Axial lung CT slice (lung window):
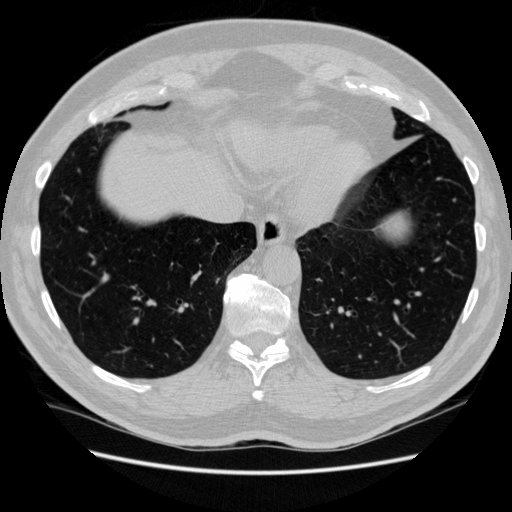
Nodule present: no